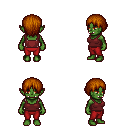
a pixel art fantasy rpg character, female body template, orc, green skin, maroon pirate shirt, red pants, brunette plain hairstyle, four views (front, back, left, right), 2x2 character sprite sheet, small pixel art, hard edges, no anti-aliasing